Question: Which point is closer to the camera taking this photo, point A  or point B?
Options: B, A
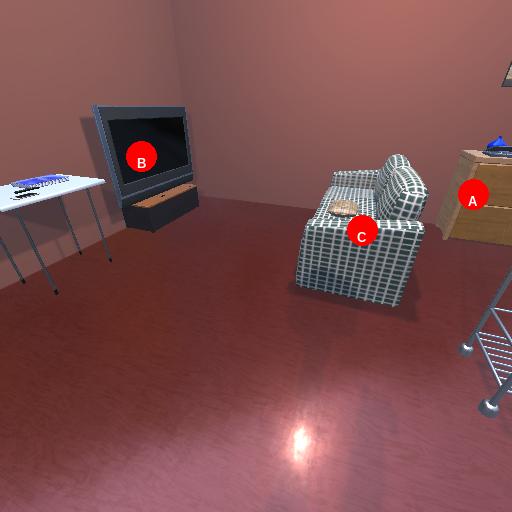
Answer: B